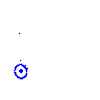
Particle: proton